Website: macys
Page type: gifting
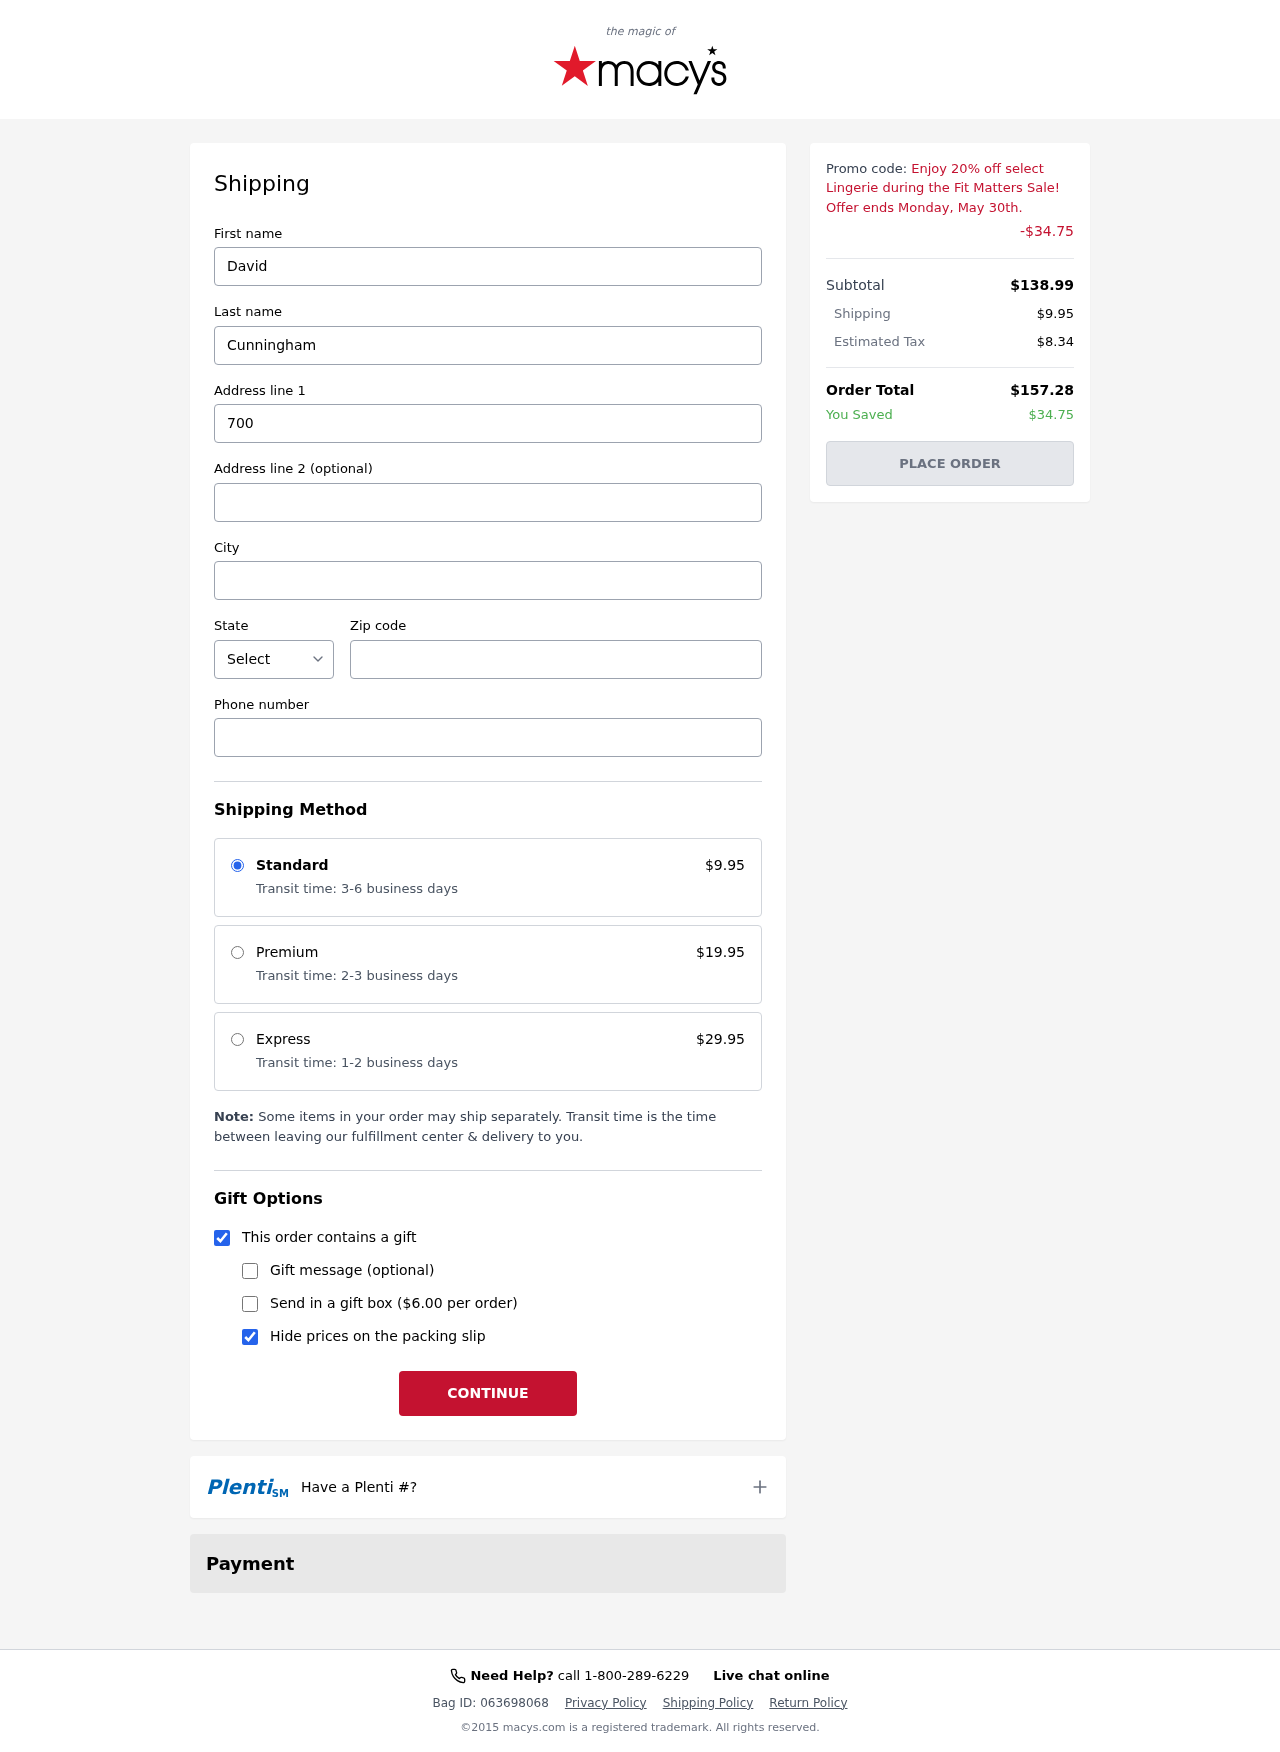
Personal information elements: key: PII_CITY
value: Port Coletown
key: PII_FIRSTNAME
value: David
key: PII_LASTNAME
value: Cunningham
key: PII_PHONE
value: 3143500570
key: PII_POSTCODE
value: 46947
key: PII_STATE_ABBR
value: CT
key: PII_STREET
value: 700 Jones Plains
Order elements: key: ORDER_SHIPPING_COST
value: $9.95
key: ORDER_DISCOUNT
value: -$34.75
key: ORDER_SUBTOTAL
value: $138.99
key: ORDER_TAX
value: $8.34
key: ORDER_TOTAL
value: $157.28
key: ORDER_SAVINGS
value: $34.75